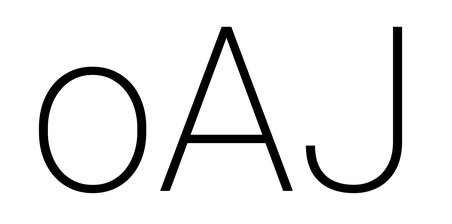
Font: Roboto_ExtraLight